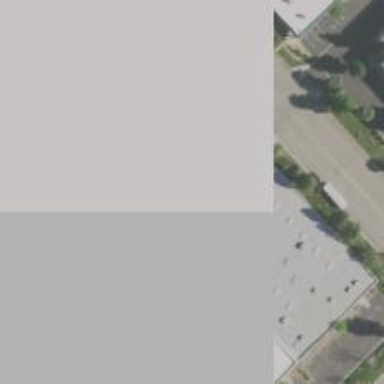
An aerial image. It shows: Warehouse building.